Interaction volume radius: 5 \u00c5
Interaction volume height: 40 \u00c5
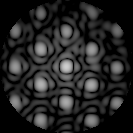
Disorder parameter: 0.1948